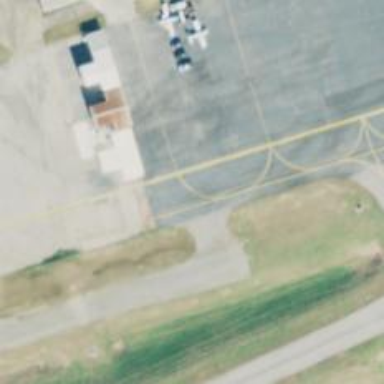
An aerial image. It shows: View of taxiway at the airport.